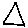
Label: triangle